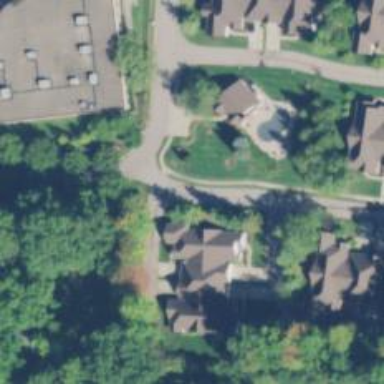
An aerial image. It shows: Shared driveway designated as service road.